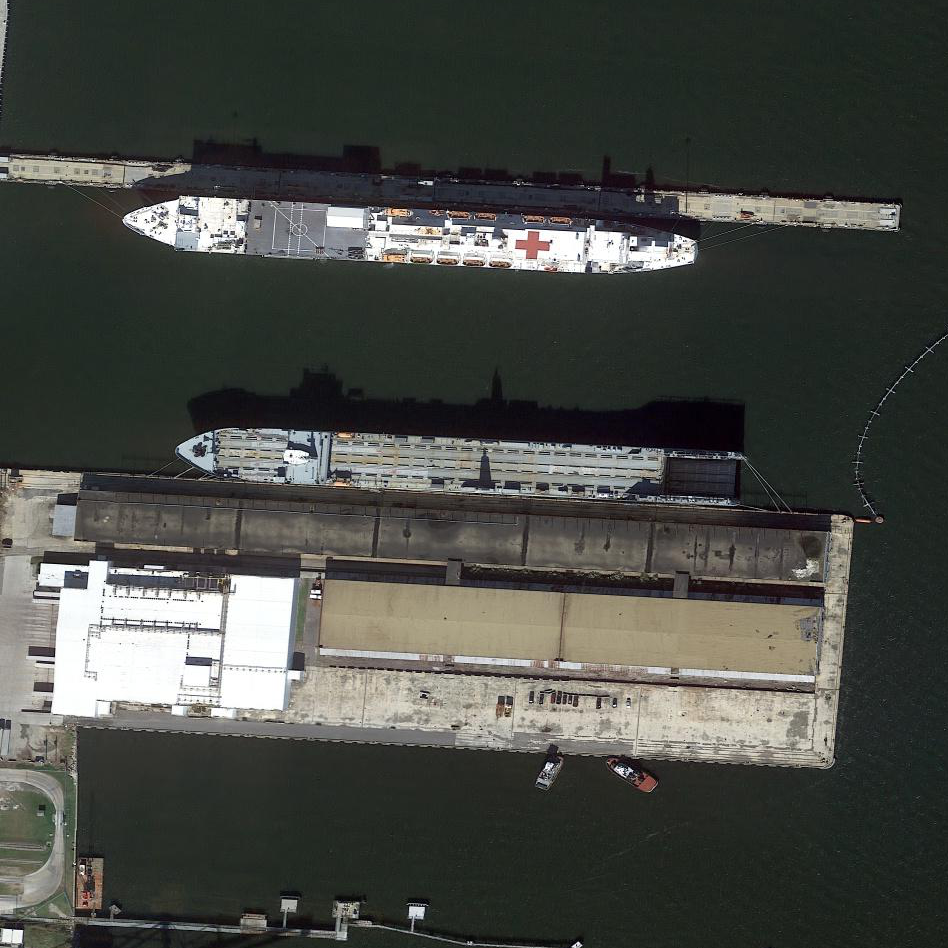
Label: civil